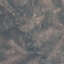
Land use / land cover: HerbaceousVegetation